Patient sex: M
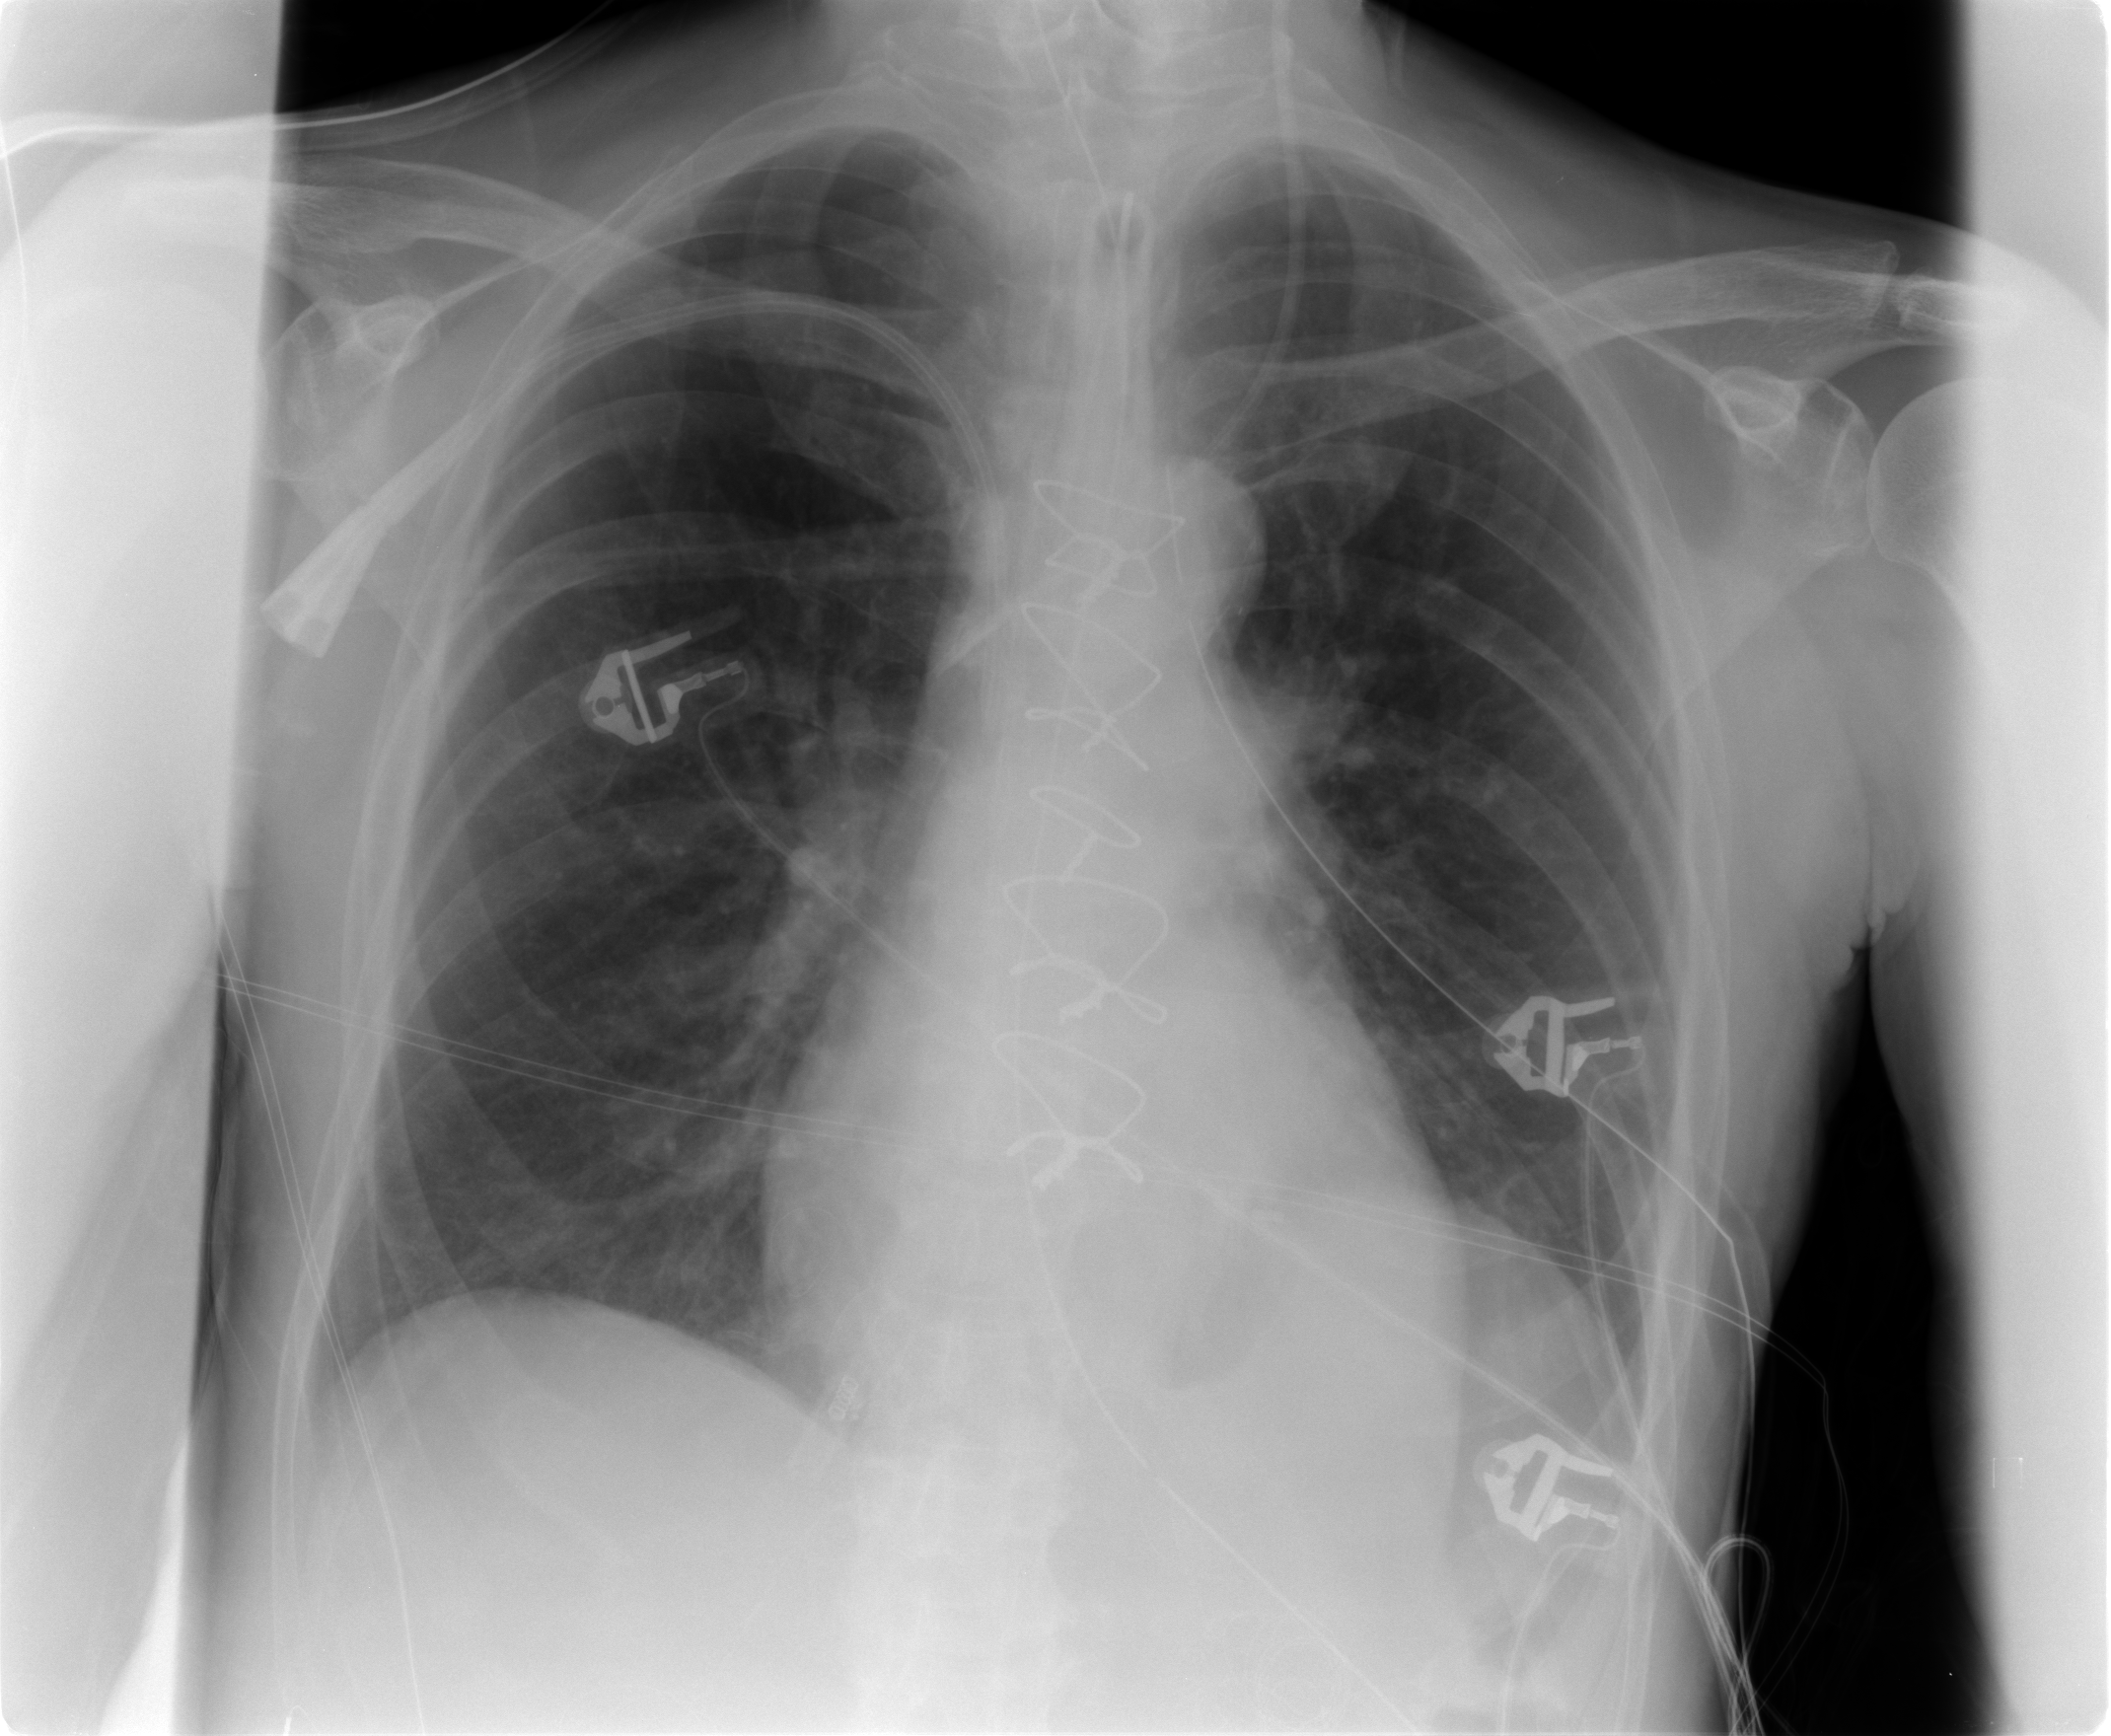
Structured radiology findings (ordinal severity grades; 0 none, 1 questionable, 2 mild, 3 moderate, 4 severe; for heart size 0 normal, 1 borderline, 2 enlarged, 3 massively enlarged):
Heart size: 0
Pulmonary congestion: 1
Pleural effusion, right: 0
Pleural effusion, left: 0
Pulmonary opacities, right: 0
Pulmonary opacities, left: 0
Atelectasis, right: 2
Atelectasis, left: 2